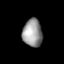
Tissue: lung
Cell type: Endothelial cells
Senescence score: 0.5833
Nuclear area (px): 531
Mean DAPI intensity: 151.667